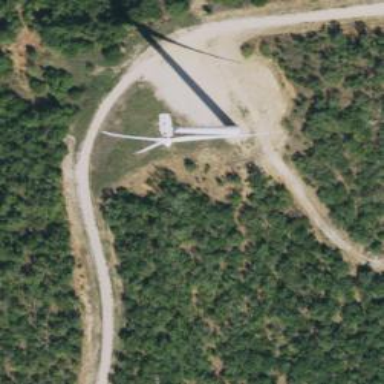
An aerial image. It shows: Wind generator powered by wind. The generator type is horizontal axis and it uses wind turbines.